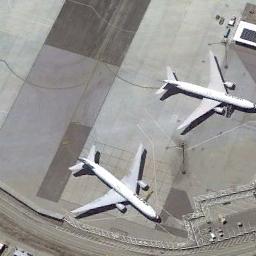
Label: airplane